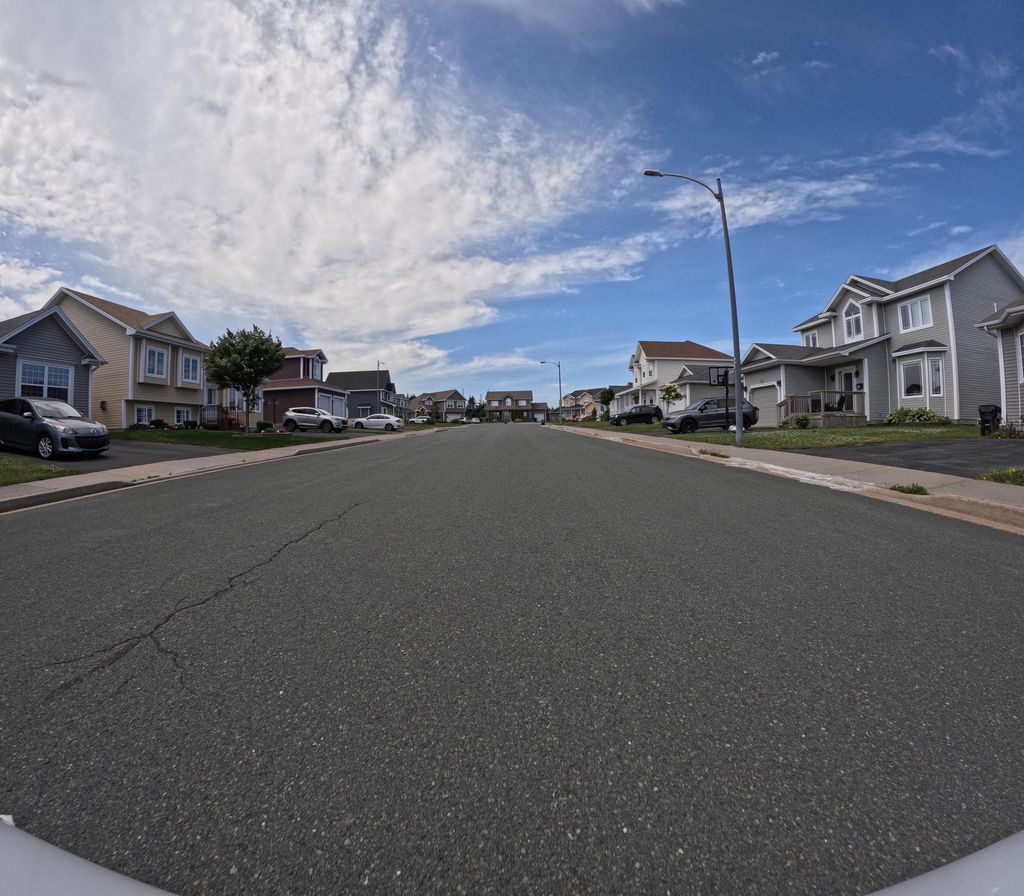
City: st_johns